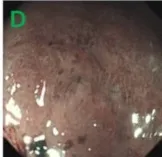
(D) ME-NBI showed irregular marginal crypt epithelium and subepithelial capillary network.
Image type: endoscopy (gi_endoscopy)